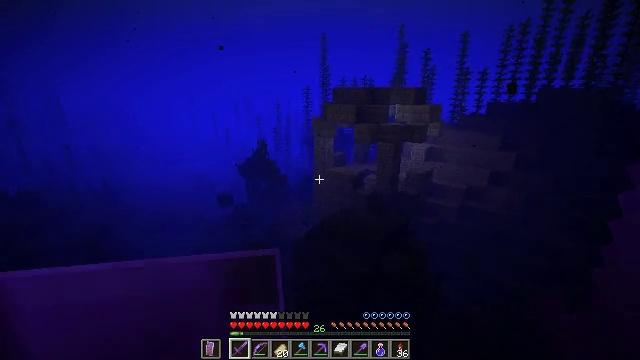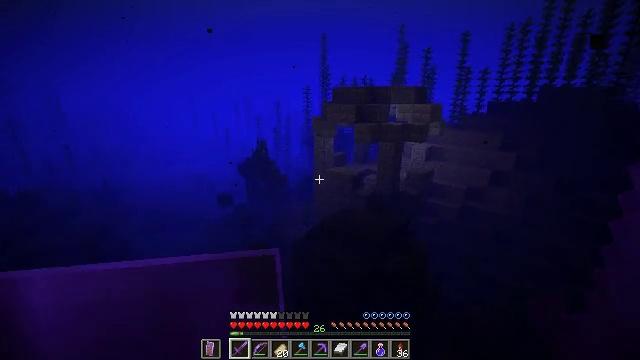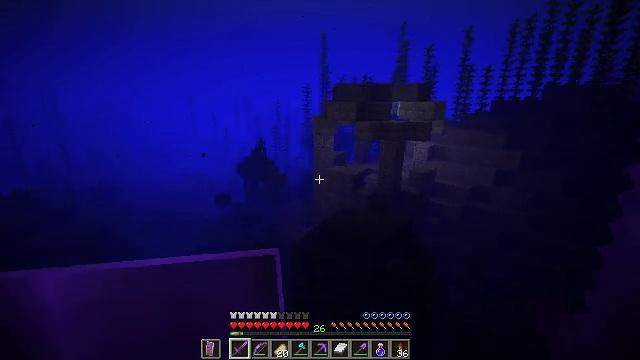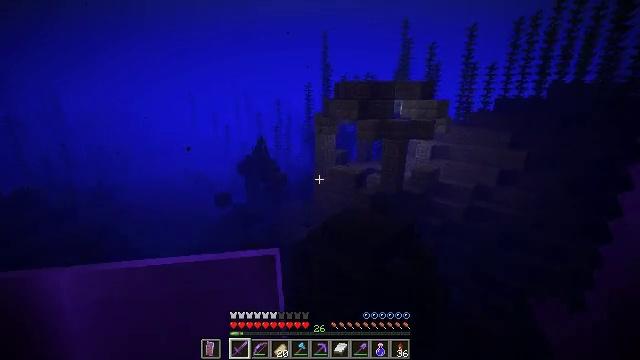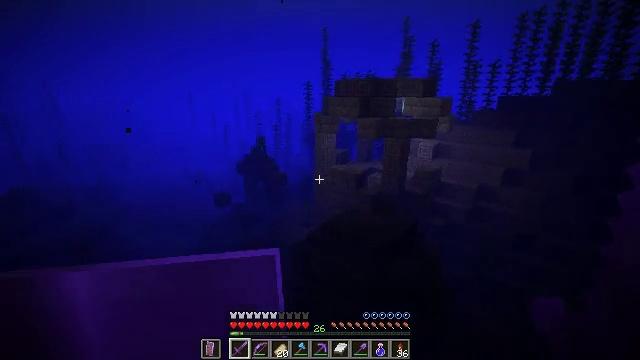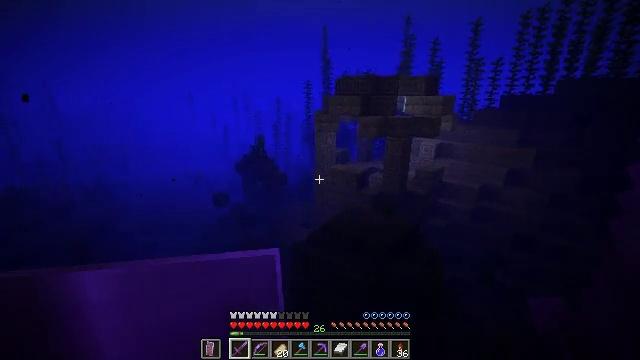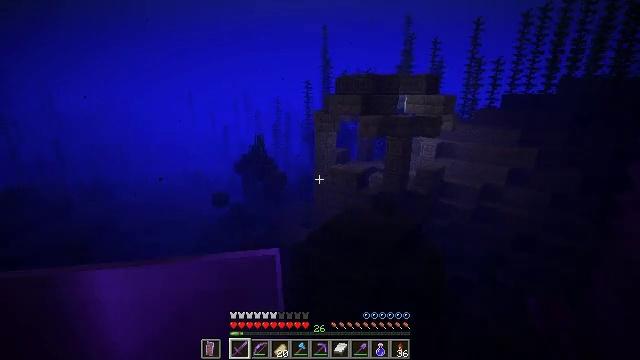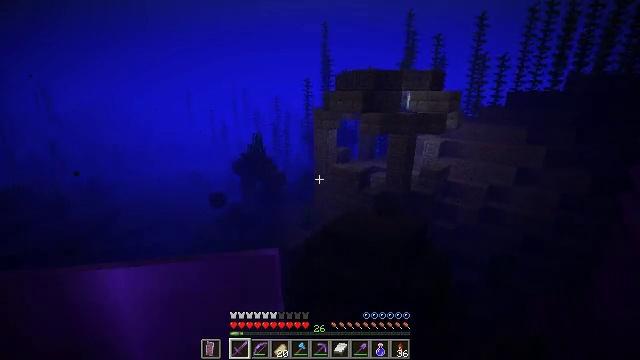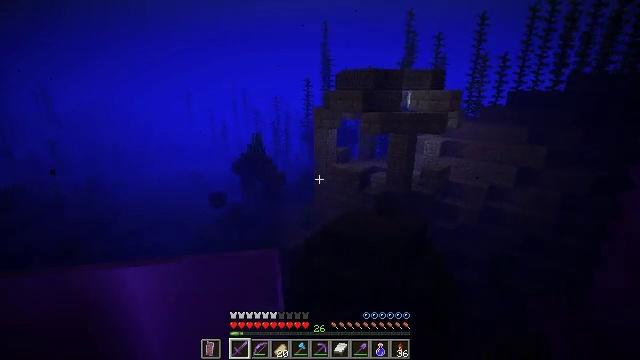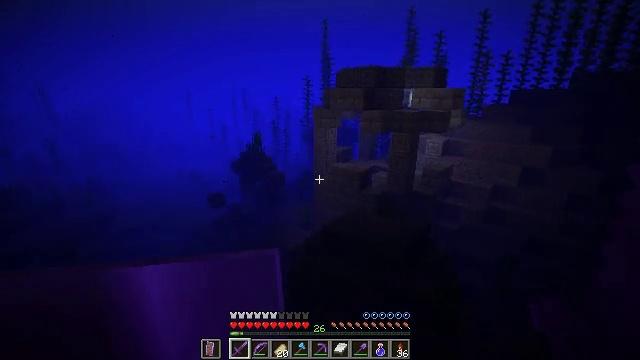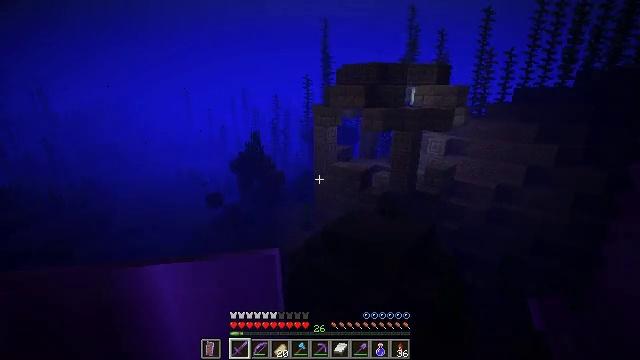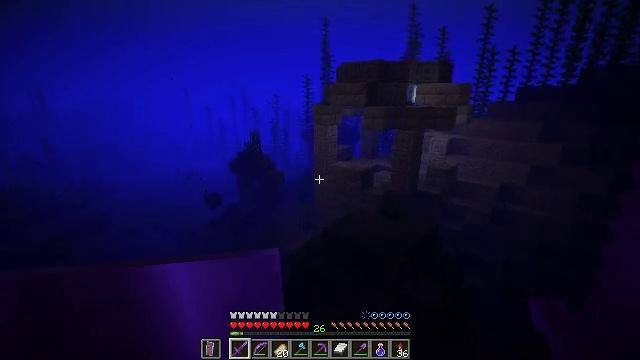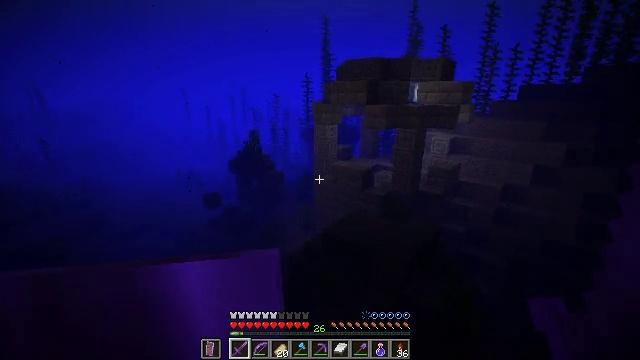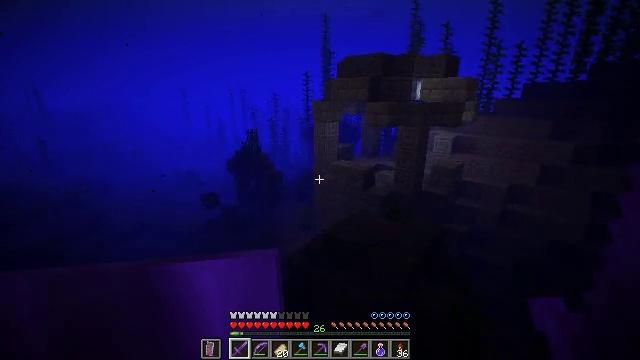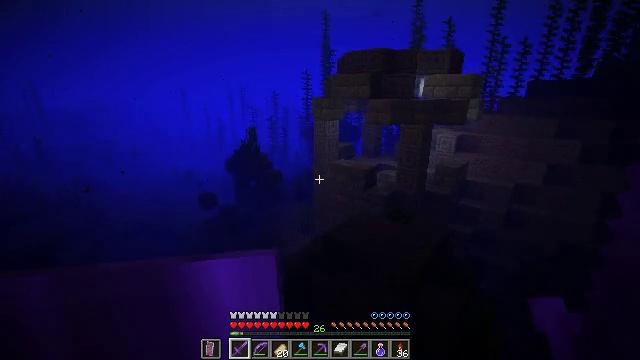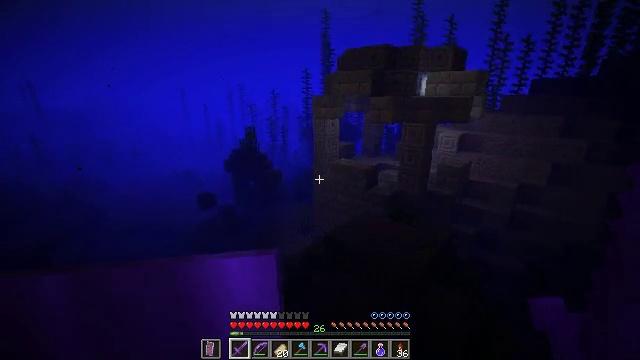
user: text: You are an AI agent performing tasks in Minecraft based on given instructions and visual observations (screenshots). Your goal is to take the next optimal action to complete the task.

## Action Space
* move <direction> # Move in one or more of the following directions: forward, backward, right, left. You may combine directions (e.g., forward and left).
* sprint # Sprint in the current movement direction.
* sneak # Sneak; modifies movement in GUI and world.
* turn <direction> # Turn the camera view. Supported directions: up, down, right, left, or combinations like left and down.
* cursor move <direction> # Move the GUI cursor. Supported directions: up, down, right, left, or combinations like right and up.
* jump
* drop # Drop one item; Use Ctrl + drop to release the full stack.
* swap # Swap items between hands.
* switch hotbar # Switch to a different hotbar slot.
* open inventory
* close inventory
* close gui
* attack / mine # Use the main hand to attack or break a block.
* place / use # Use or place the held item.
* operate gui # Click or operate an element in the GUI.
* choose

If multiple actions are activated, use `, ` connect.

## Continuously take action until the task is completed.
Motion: motion action
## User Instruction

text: Shovel up some gravel.
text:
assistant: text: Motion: move forward, sprint
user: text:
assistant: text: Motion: move forward, sprint
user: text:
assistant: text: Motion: move forward, sprint
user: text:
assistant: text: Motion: move forward, sprint
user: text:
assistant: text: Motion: move forward, sprint
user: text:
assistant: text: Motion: move forward, sprint
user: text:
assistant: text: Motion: move forward, sprint
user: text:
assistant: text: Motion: move forward, sprint
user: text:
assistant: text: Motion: move forward, sprint
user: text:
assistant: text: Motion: move forward, sprint
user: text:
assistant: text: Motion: move forward, sprint
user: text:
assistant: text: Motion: move forward, sprint
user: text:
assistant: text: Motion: move forward, sprint
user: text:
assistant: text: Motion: move forward, sprint
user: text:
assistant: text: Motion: move forward, sprint
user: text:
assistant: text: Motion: move forward, sprint
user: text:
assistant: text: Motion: move forward, sprint
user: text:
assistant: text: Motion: move forward, sprint
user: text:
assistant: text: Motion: move forward, sprint
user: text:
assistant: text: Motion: move forward, sprint
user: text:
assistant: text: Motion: move forward, sprint
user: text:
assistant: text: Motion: move forward, sprint
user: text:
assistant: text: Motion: move forward, sprint, turn right and up
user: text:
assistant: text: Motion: move forward, sprint, turn right
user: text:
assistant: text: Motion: move forward, sprint
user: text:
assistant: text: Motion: move forward, sprint, turn right
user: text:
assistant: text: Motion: move forward, sprint, turn right, jump
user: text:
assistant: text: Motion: move forward, sprint, jump
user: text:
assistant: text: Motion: move forward, sprint, jump
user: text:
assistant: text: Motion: move forward, sprint, jump